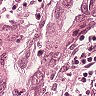
Metastatic tissue present: yes